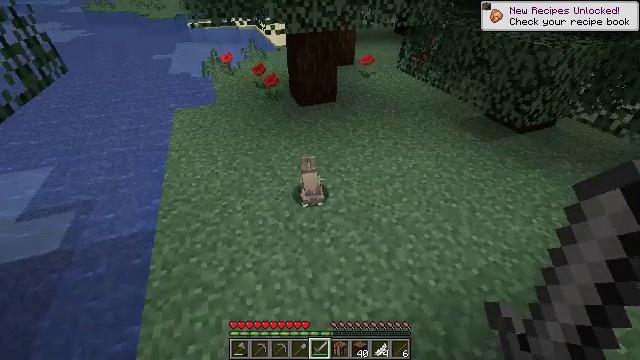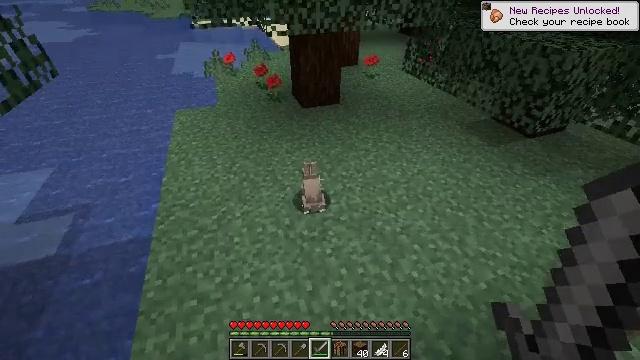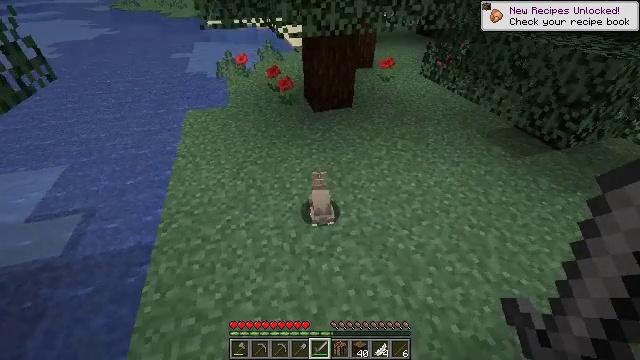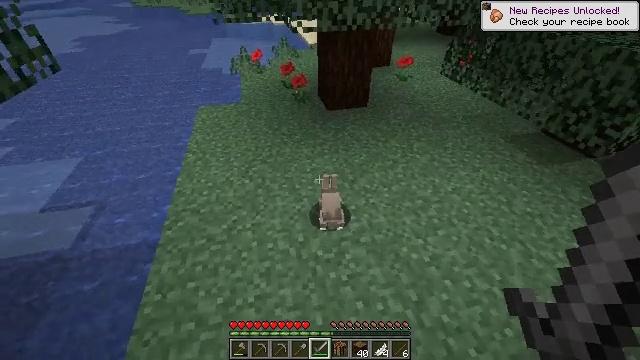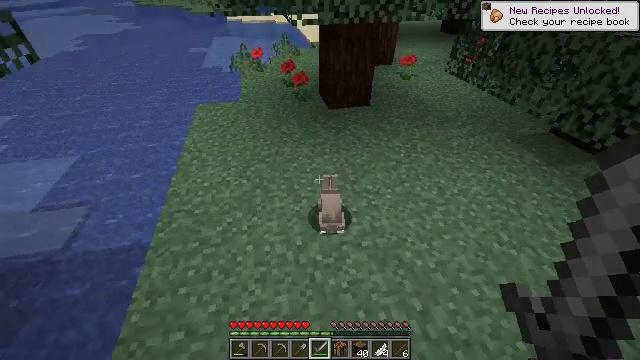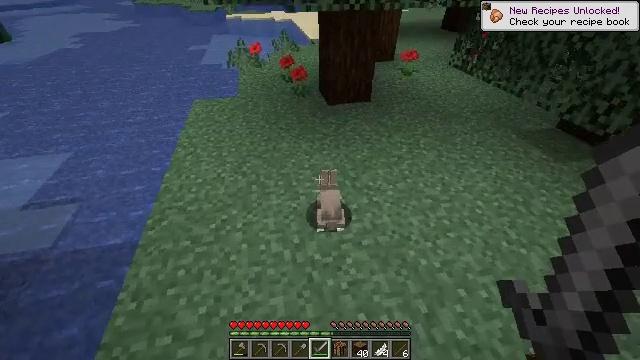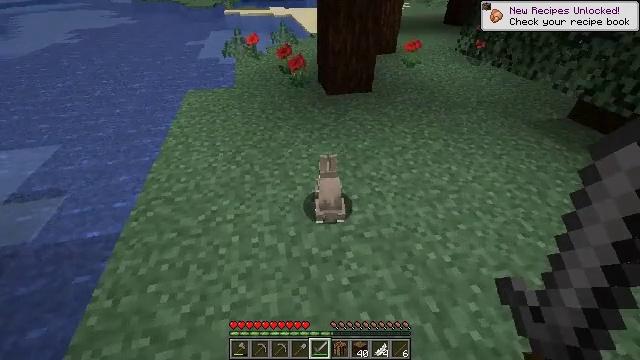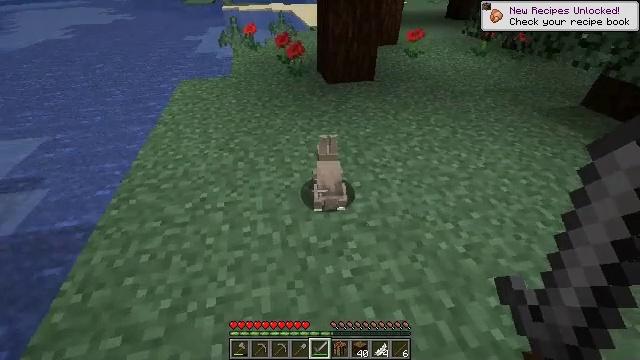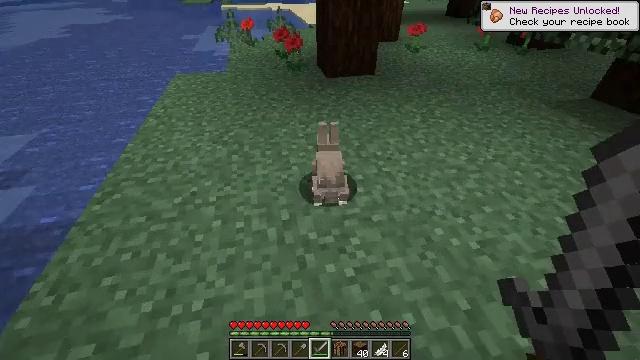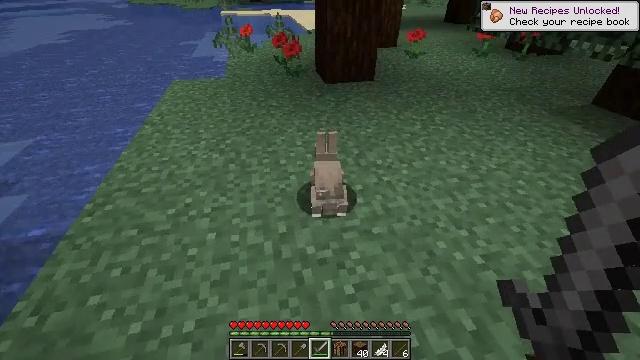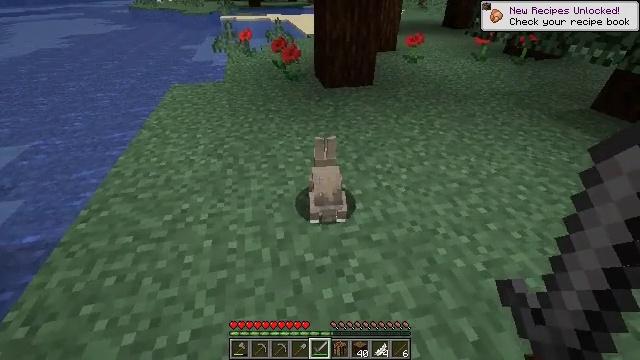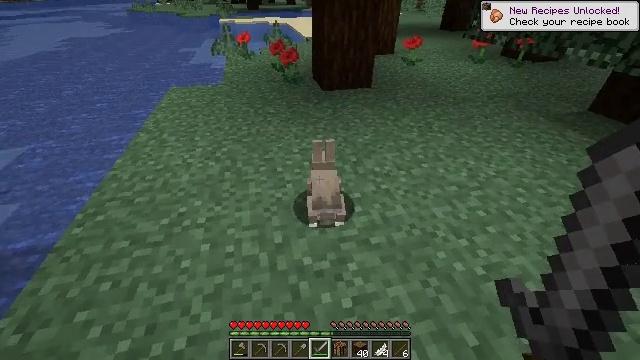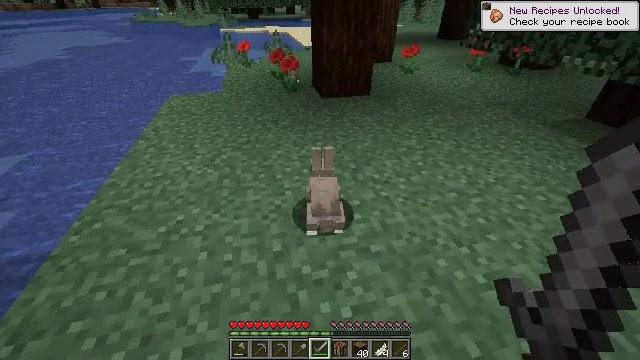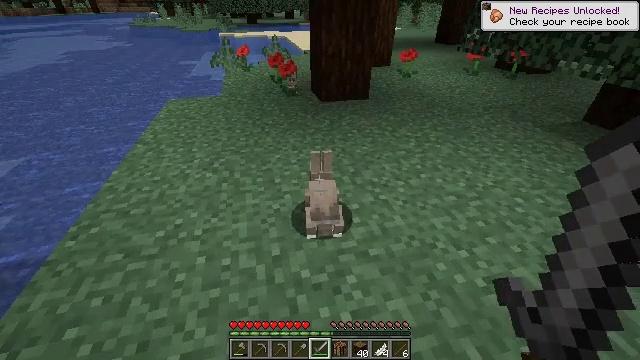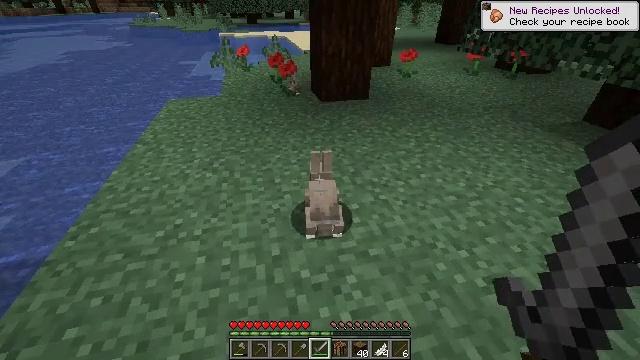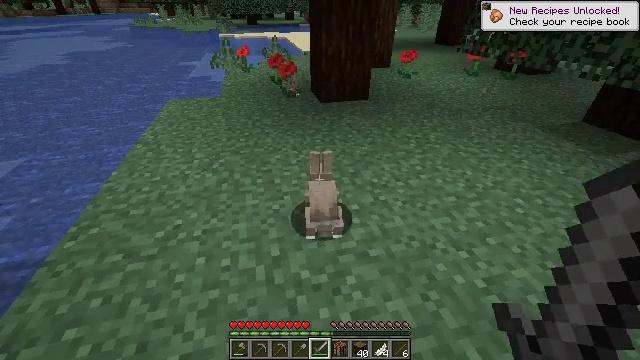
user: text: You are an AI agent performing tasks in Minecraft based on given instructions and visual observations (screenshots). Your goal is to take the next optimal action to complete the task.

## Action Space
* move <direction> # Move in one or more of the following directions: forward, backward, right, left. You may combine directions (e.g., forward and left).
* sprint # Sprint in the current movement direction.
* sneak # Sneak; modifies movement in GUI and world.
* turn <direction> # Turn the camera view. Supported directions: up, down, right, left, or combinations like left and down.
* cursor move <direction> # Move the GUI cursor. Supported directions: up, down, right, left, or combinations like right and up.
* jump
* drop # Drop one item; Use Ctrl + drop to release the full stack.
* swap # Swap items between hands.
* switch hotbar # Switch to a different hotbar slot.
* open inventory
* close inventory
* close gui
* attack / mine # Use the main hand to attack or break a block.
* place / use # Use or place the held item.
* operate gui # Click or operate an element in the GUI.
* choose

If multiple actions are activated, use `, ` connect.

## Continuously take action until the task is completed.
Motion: motion action
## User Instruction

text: Combat the rabbit.
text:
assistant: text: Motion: move forward
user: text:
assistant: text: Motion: move forward, turn left
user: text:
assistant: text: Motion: move forward, turn left
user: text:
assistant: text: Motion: no_op
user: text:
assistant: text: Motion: no_op
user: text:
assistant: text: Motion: no_op
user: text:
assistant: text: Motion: no_op
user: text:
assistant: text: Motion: no_op
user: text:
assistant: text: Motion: no_op
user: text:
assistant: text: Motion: no_op
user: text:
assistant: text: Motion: no_op
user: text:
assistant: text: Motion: turn up
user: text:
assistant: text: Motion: no_op
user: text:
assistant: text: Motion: no_op
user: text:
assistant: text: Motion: attack / mine
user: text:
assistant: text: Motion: attack / mine
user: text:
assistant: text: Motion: no_op
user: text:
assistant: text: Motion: no_op
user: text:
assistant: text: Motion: no_op
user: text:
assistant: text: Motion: no_op
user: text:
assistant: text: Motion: no_op
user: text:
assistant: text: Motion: no_op
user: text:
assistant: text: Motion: no_op
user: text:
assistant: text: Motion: no_op
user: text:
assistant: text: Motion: no_op
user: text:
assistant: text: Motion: no_op
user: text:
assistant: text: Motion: no_op
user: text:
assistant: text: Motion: no_op
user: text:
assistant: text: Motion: move forward
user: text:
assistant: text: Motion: move forward